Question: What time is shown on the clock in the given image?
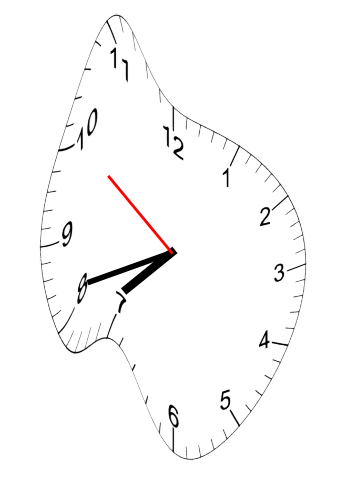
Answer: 07:41:51